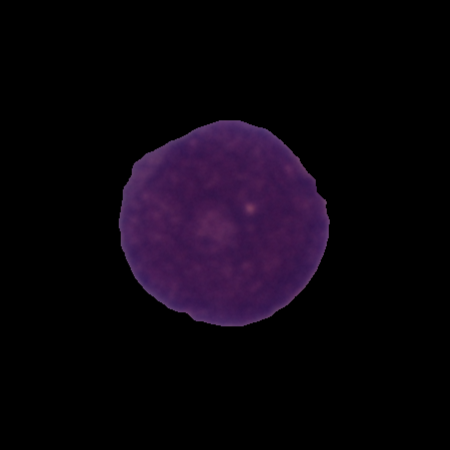
Label: cancer